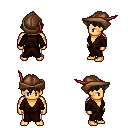
a pixel art fantasy rpg character, male body template, human, tanned skin, brown robe, white pants, raven short bangs hairstyle, leather cap, four views (front, back, left, right), 2x2 character sprite sheet, small pixel art, hard edges, no anti-aliasing